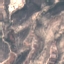
Land use / land cover class: HerbaceousVegetation